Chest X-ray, AP view. Patient: 33 years old, sex F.
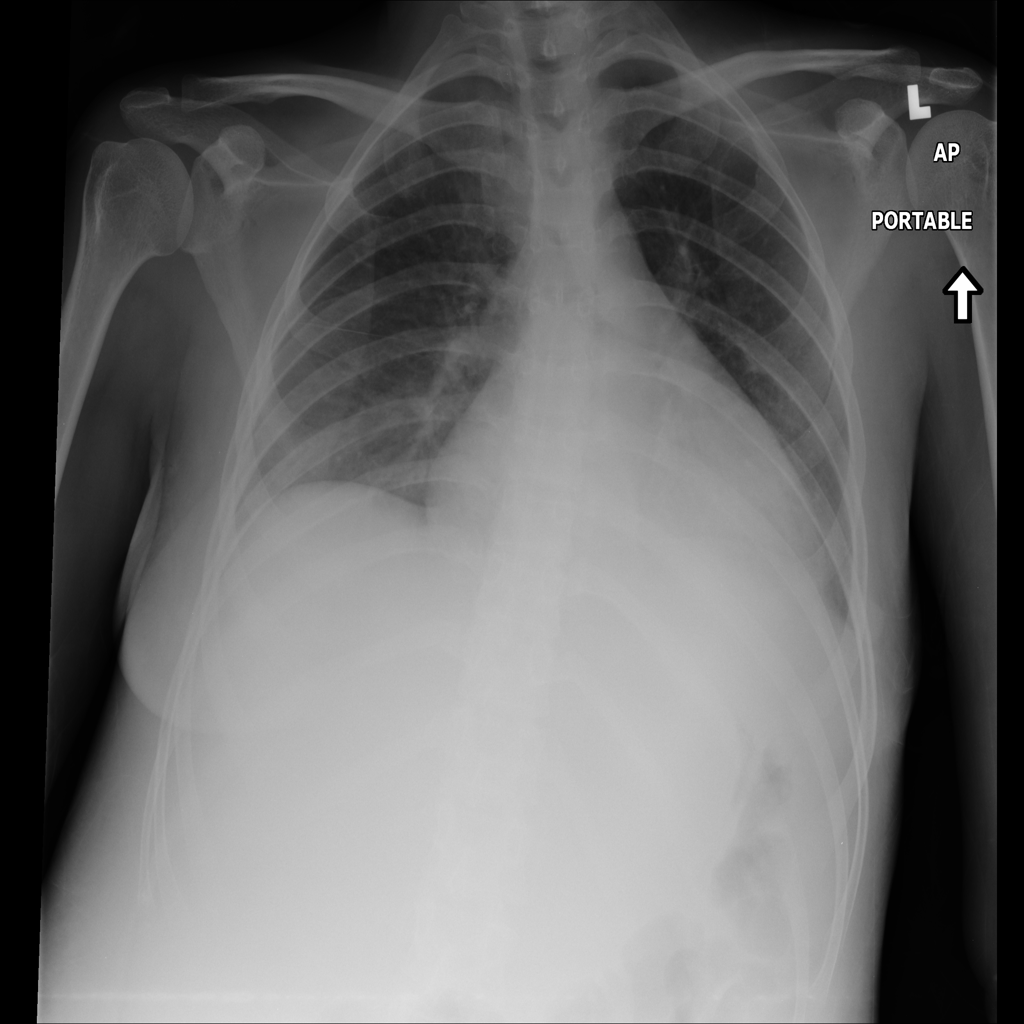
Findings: Cardiomegaly, Effusion